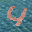
Label: 4